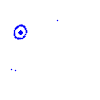
Particle: proton